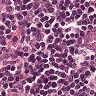
Metastatic tissue present: no